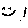
Label: smiley face